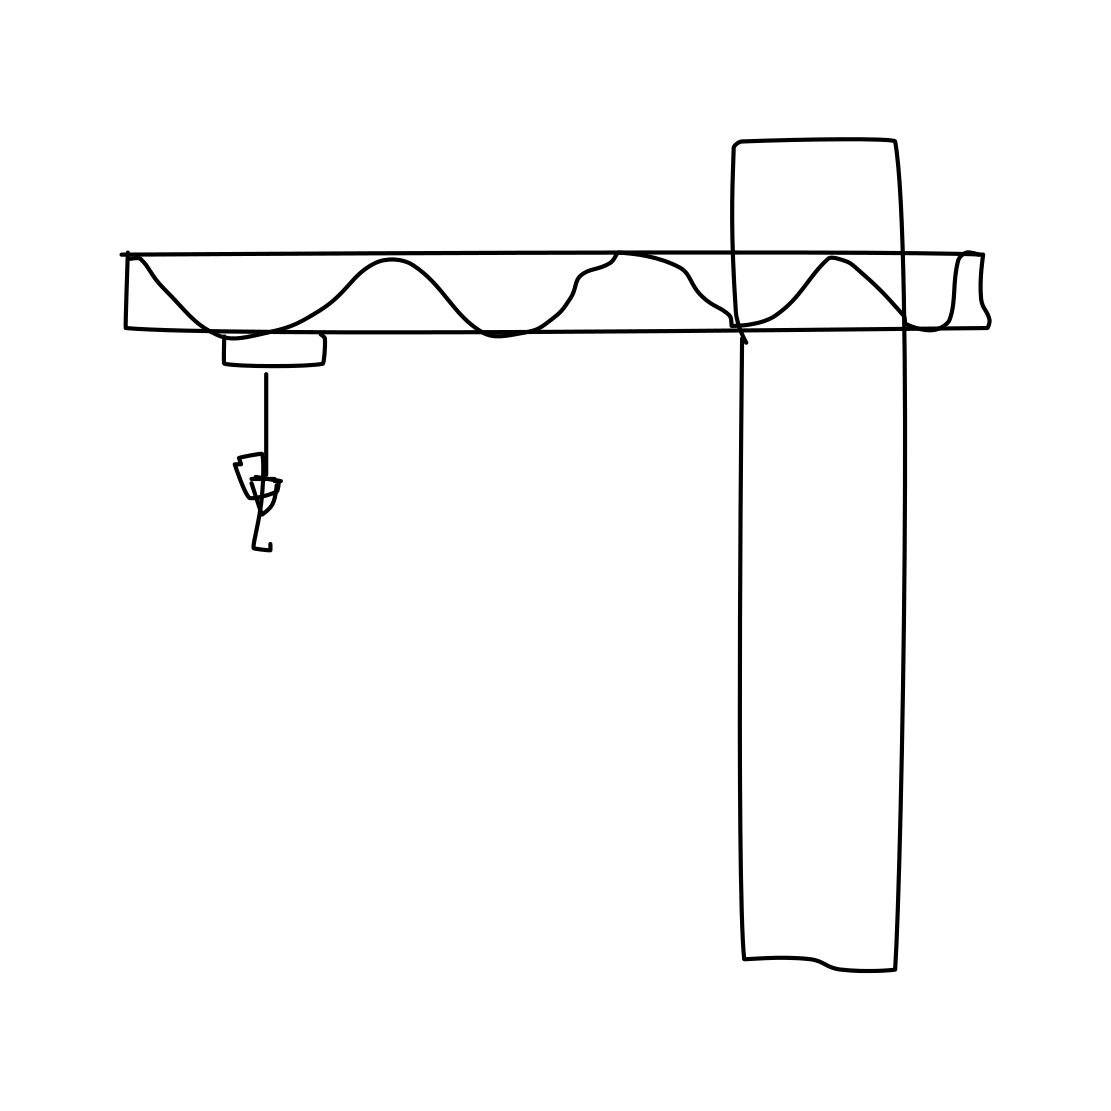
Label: crane (machine)